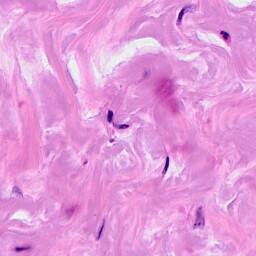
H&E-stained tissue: Breast